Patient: sex F, age 56
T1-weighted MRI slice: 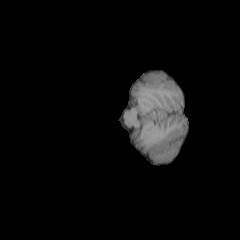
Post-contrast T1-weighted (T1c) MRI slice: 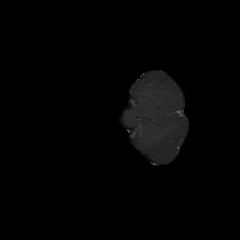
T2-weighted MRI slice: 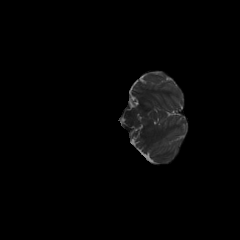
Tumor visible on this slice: no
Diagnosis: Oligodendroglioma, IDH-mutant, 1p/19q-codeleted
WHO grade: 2